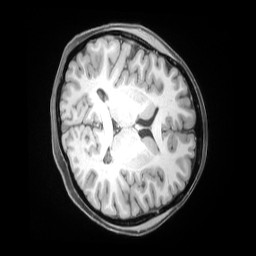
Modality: T1w
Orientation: axial
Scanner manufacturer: siemens
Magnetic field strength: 3 T
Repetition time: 2.53 s
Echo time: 0.00169 s